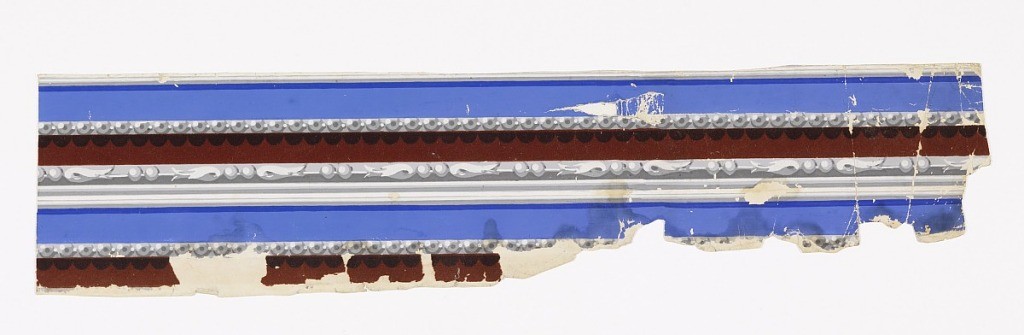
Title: Border
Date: ca. 1850
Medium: Block-printed and flocked
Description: Simulated architectural molding, with bead and bead-and-leaf moldings. Printed in white, grey and blue with red flock.